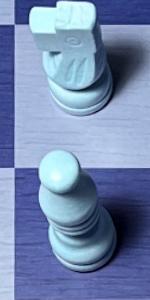
Label: Bishop_White